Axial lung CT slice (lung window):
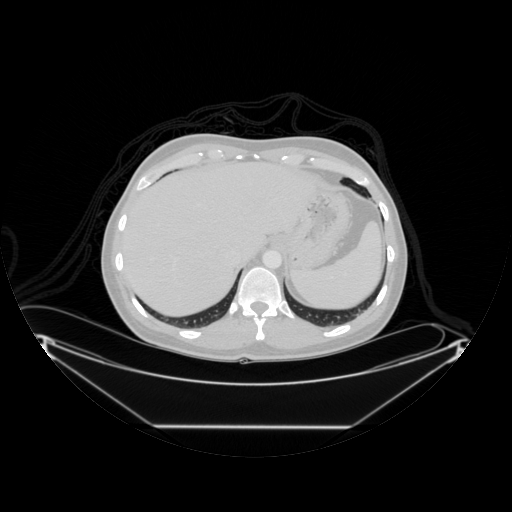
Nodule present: no